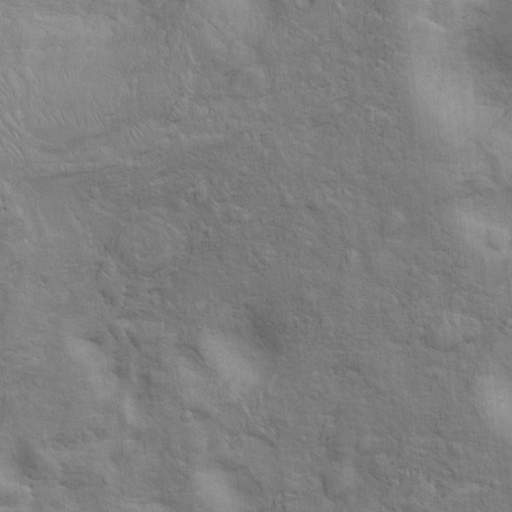
Classes present: Background, Cone